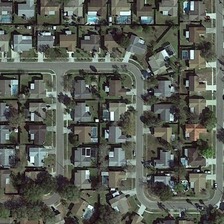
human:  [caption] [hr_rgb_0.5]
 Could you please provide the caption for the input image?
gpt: many buildings and green trees are in a dense residential area .

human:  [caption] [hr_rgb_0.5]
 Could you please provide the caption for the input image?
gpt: many buildings and green trees are in a dense residential area .

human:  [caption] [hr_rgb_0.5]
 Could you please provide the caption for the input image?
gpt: many buildings and green trees are in a dense residential area .

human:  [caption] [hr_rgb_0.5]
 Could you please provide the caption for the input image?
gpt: many buildings and green trees are in a dense residential area .

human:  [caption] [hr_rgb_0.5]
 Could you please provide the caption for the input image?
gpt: many buildings and green trees are in a dense residential area .